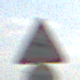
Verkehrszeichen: SchleuderOderRutschgefahr
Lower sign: Geschwindigkeit110
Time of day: MorningAfternoon
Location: Outdoor (Suburban)
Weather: PartlyCloudy
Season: NotSpecified
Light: Natural